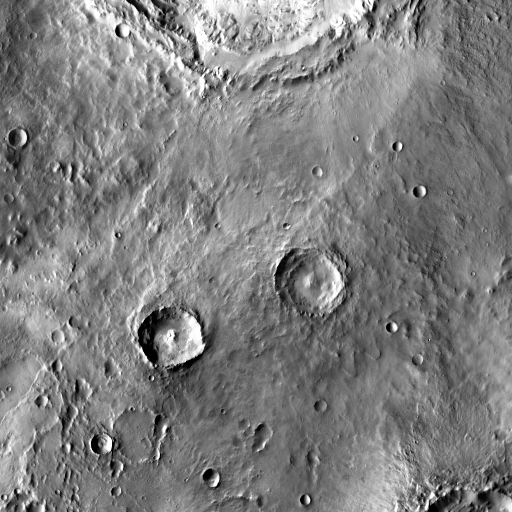
Crater classes present: Background, Other, Layered, Buried, Secondary